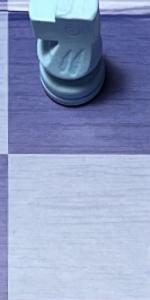
Label: Empty